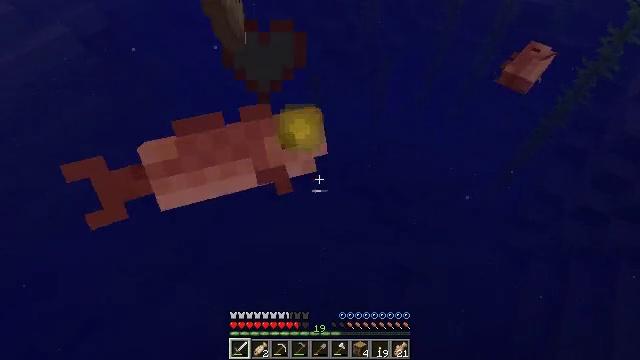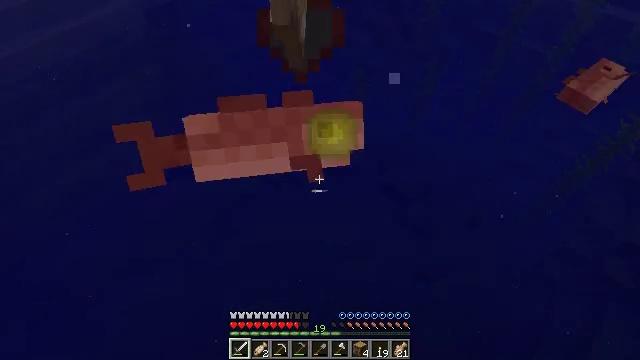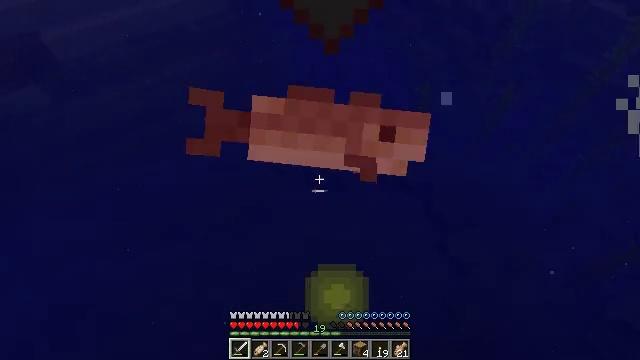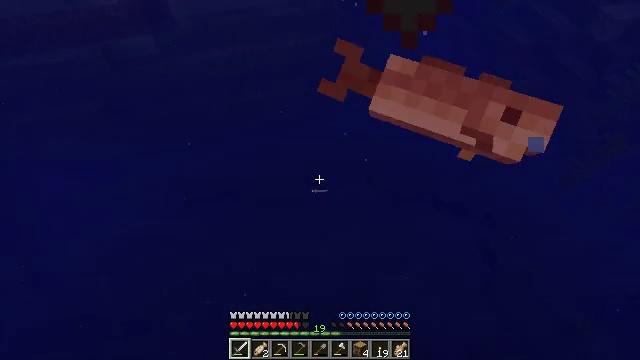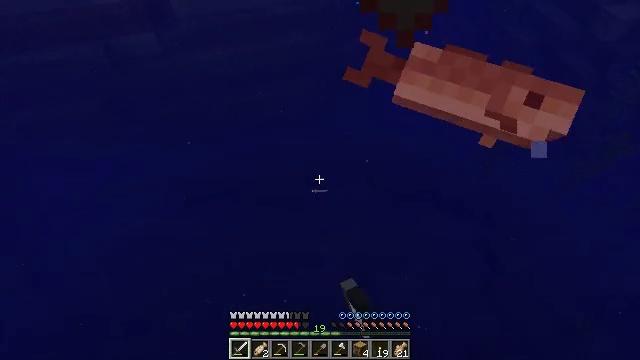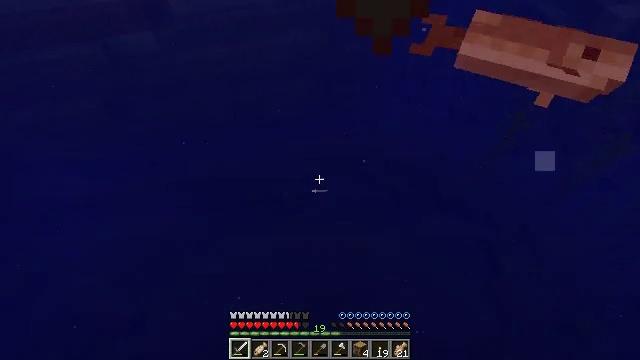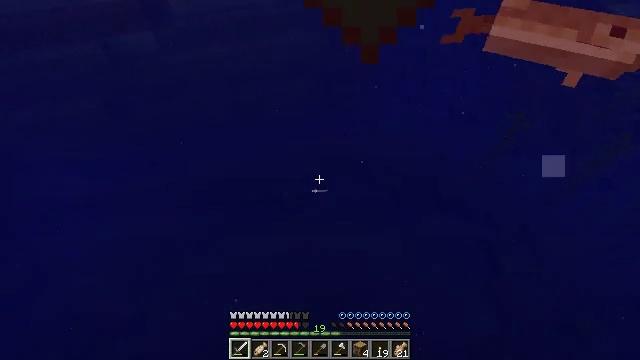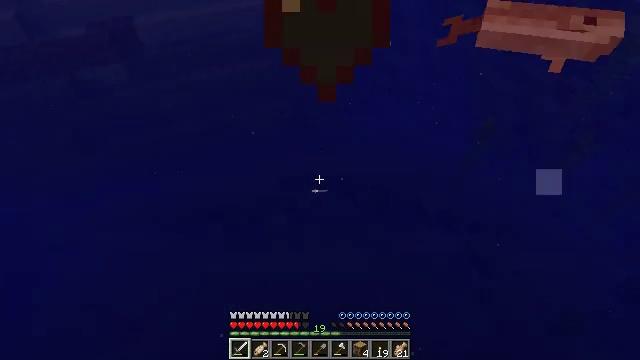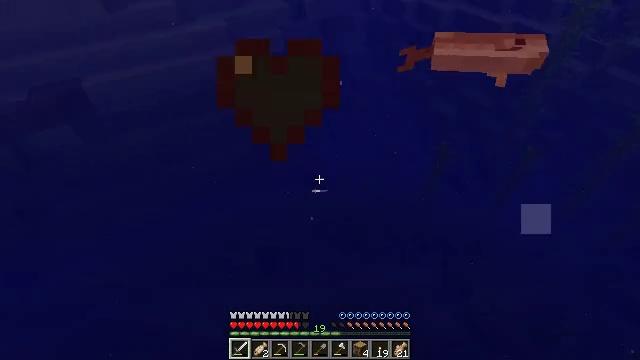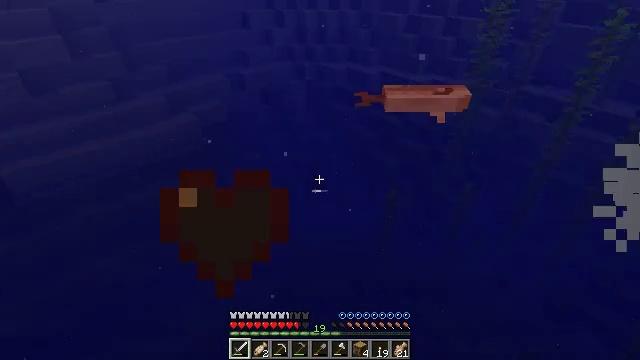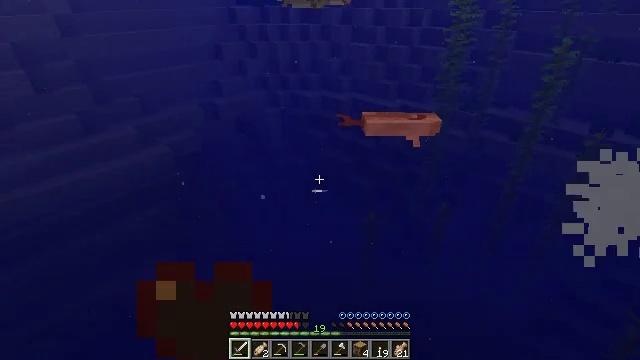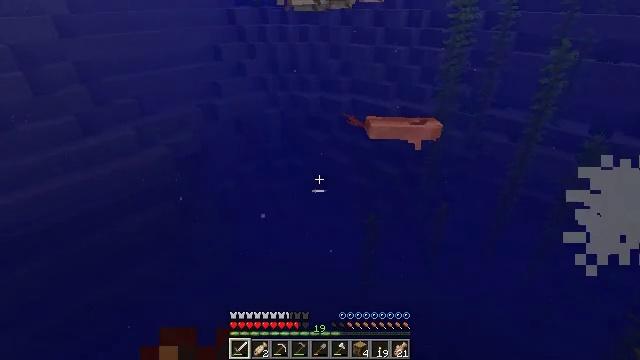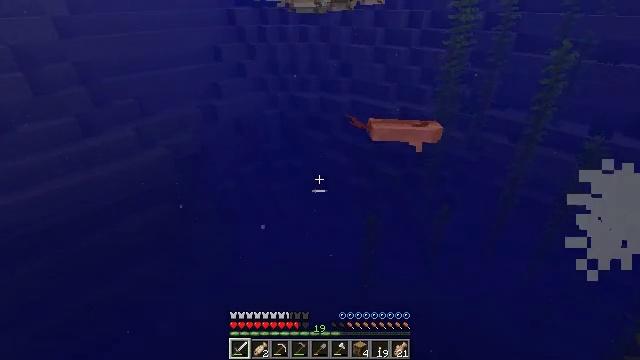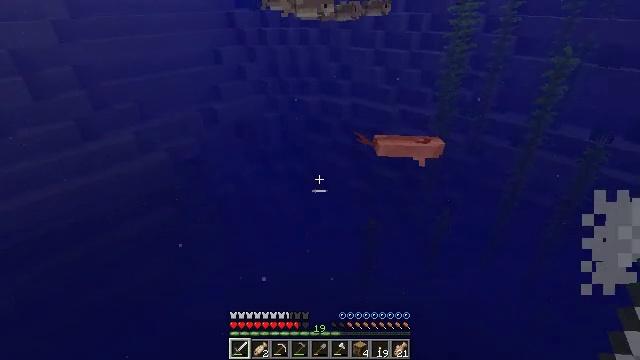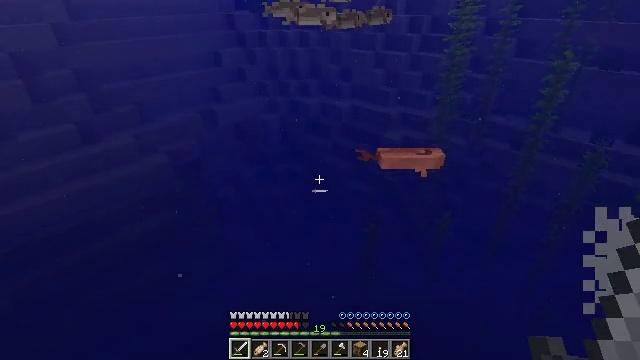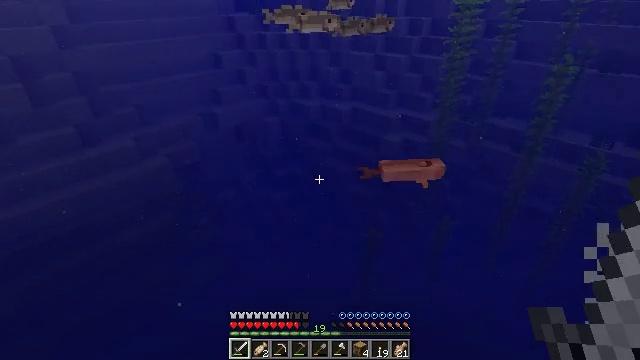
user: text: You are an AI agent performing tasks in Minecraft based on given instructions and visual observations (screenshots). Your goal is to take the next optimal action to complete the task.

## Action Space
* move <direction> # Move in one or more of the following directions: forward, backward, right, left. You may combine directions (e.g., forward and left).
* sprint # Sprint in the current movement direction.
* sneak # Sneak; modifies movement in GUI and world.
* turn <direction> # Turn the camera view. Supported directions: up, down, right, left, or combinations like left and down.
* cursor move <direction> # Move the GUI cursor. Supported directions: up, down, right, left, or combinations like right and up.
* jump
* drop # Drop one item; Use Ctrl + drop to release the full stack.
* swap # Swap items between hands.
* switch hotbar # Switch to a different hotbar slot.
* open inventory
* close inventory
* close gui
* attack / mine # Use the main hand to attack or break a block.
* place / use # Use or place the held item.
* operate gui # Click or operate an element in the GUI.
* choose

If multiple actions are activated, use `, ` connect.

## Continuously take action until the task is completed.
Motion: motion action
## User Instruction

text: Kill the cod.
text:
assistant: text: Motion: move forward, turn left and down
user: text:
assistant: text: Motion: move forward, turn left
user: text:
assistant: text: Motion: move forward, turn left, attack / mine
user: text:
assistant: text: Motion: attack / mine
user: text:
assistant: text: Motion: attack / mine
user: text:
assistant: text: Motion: no_op
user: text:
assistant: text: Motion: move forward, turn right and up
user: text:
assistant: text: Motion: move forward, turn right and up
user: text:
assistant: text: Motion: move forward, turn right and up, jump
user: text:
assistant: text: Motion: move forward, turn right and up, jump
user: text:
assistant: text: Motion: move forward, jump
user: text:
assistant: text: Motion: move forward, jump
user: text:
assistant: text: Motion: move forward, jump
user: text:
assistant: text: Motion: move forward, jump
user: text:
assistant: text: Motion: move forward, jump
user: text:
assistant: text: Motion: move forward
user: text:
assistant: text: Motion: move forward
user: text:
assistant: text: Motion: move forward, turn right and down
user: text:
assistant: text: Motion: move forward, turn right and down
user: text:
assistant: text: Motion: move forward, turn right
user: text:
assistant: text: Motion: move forward
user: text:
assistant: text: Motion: move forward
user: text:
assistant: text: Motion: move forward
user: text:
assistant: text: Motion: move forward, turn right
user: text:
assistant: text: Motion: move forward
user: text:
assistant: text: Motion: move forward
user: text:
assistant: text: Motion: move forward, jump
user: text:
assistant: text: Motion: move forward, jump
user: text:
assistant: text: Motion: move forward, jump
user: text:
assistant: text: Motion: move forward, jump